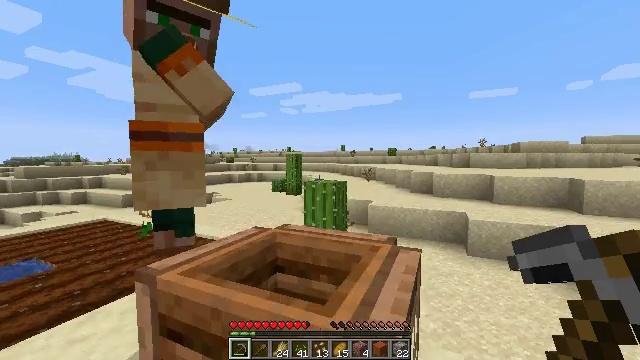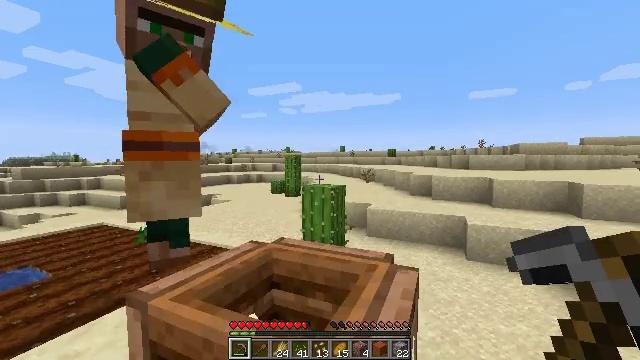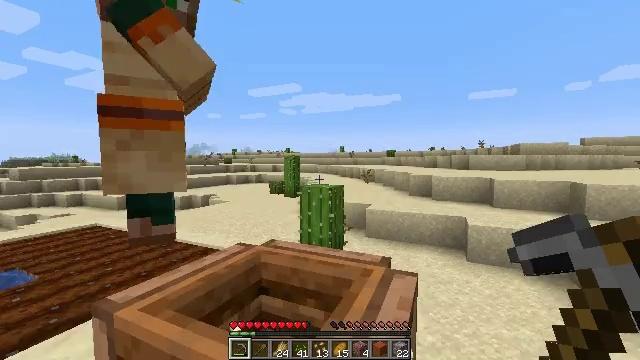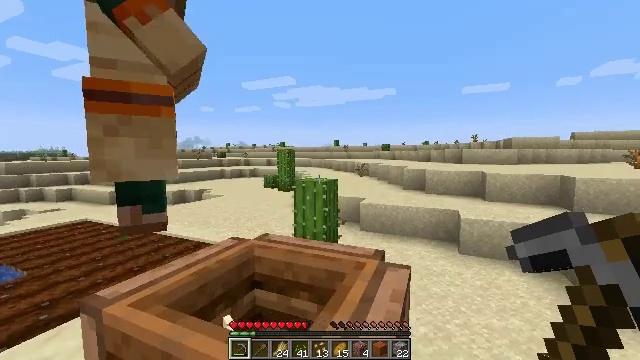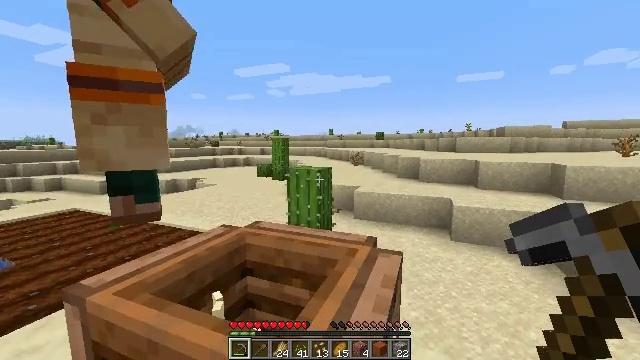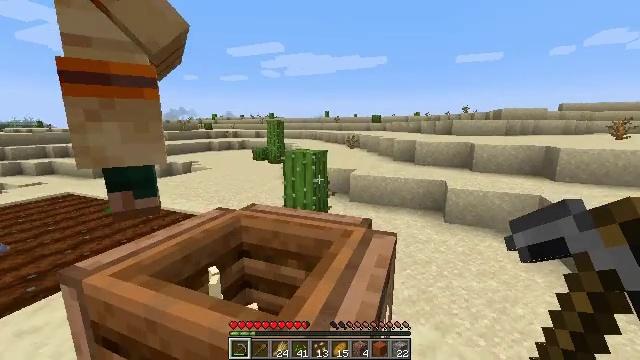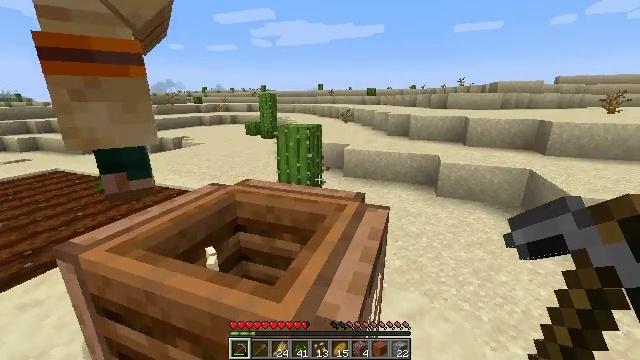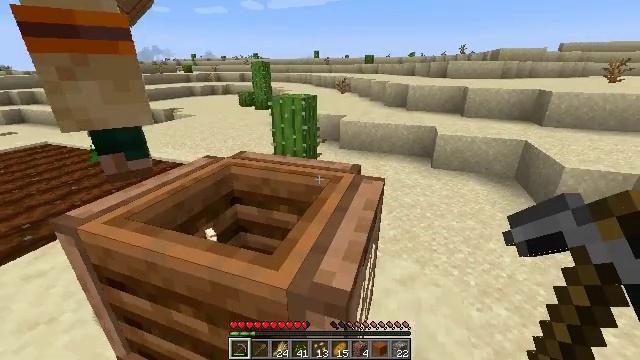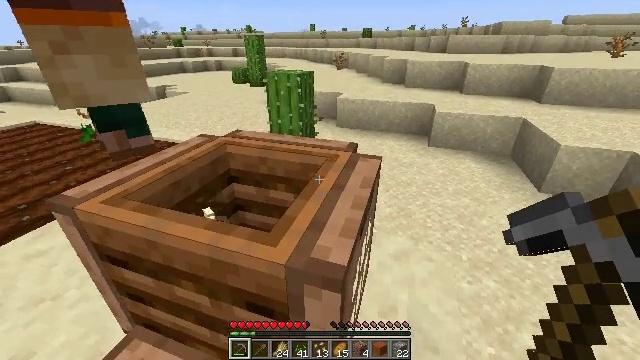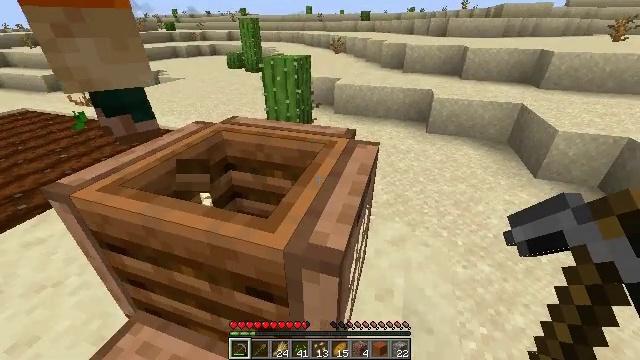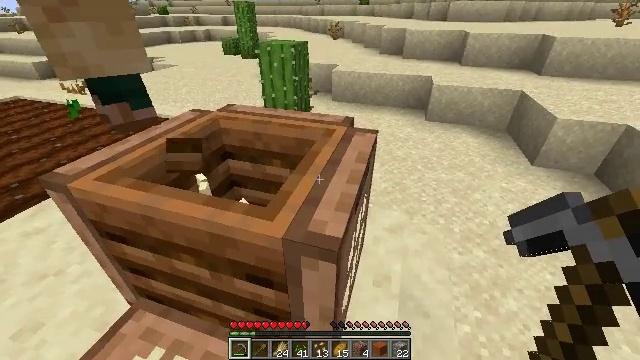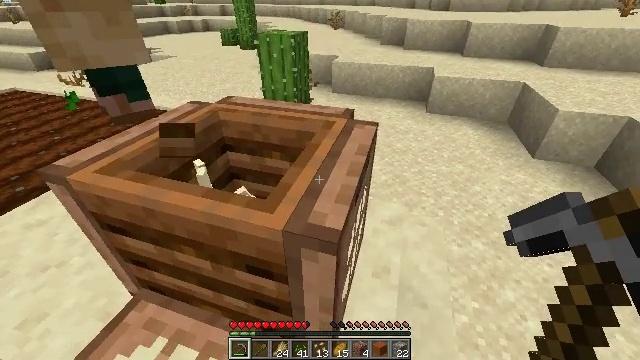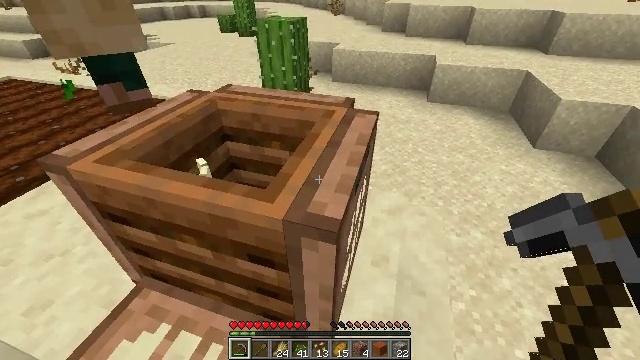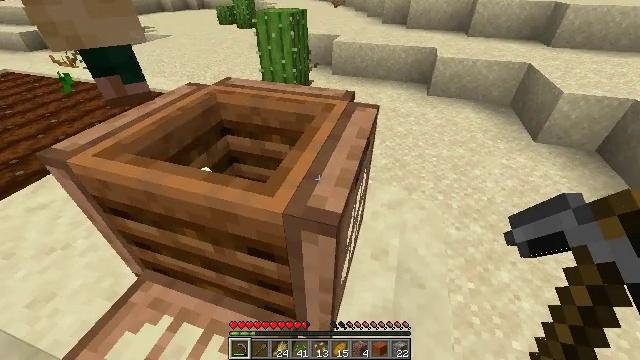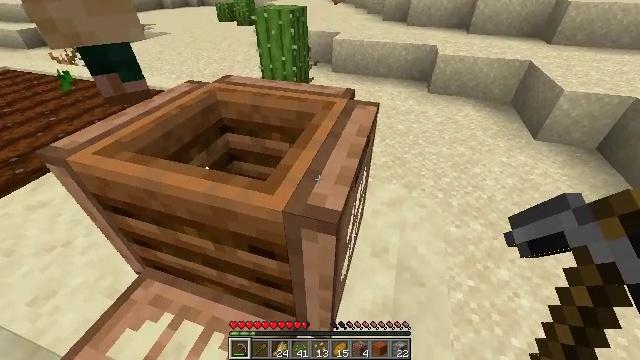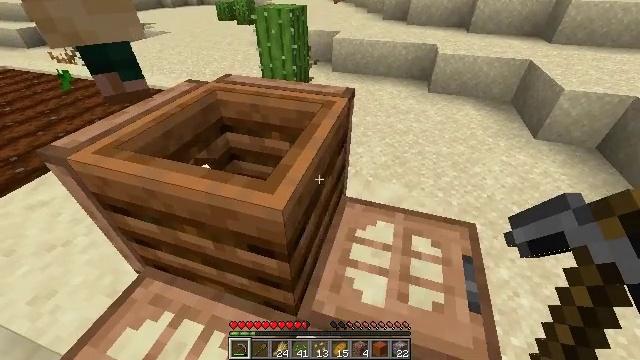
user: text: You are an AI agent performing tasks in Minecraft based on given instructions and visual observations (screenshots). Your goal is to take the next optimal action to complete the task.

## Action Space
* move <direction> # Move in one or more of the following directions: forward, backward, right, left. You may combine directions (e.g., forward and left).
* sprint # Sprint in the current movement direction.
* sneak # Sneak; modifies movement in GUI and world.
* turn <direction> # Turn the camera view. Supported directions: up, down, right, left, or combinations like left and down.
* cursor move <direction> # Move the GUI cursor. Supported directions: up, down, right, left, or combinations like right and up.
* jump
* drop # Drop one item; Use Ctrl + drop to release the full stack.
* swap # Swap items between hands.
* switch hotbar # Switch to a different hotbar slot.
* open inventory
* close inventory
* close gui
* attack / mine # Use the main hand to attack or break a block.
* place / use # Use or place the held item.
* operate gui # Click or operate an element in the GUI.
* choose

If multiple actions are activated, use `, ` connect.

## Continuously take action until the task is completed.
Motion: motion action
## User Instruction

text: Harvest the melon stem from your garden.
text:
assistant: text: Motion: use / place
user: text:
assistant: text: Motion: no_op
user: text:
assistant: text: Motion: turn right and down
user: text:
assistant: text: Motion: turn right and down
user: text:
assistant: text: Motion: turn down
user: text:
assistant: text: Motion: turn right and down
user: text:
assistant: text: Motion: turn down
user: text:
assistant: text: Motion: turn down
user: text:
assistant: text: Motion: turn down
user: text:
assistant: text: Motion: turn down
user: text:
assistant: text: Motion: turn down
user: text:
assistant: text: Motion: turn down
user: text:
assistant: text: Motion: turn down
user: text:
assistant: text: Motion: no_op
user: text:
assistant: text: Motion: use / place
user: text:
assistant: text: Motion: use / place
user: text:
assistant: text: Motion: use / place
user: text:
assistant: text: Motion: turn left and down
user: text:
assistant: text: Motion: turn left and down
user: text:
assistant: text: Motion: turn left and down
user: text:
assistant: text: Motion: turn left and down
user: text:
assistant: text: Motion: turn left and down
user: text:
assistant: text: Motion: move forward, turn left and down
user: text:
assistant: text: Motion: move forward, turn left and down
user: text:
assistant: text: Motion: move forward, turn left
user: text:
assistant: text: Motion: move forward, turn left and down
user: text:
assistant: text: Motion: turn left
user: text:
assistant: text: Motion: no_op
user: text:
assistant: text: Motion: no_op
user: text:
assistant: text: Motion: no_op